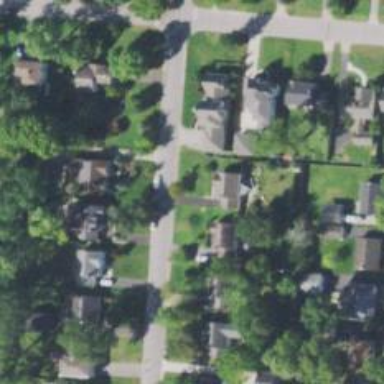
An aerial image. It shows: Residential driveway used as service road.